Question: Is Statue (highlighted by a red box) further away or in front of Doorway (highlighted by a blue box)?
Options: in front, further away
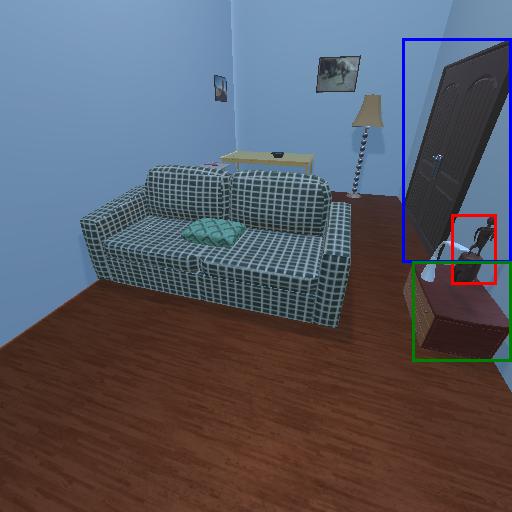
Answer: in front